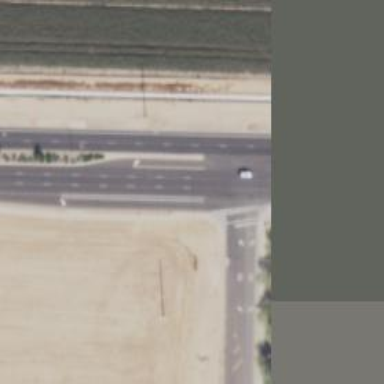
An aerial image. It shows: Solid stop line on the road marking.